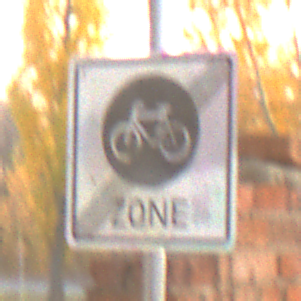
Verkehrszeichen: EndeFahrradzone
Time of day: SunriseSunset
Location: Roofed (Suburban)
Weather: Clear
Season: NotSpecified
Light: Natural